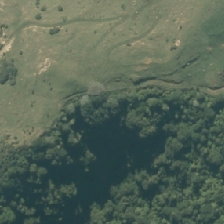
Land cover: indigenous_forest